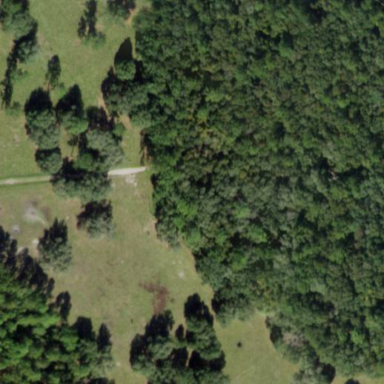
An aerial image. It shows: Mixed leaf woodland.